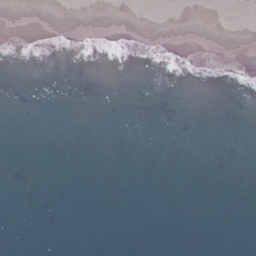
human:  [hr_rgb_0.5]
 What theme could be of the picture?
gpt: beach